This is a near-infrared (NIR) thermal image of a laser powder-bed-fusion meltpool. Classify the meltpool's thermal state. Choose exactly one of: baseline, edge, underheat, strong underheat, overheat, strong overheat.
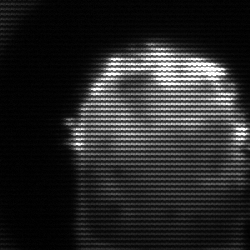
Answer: baseline